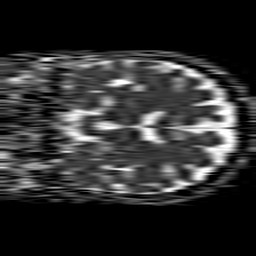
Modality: ADC
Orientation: coronal
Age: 79
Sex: female
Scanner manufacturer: philips
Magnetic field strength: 1.5 T
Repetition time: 4.6 s
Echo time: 0.08517 s